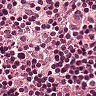
Metastatic tissue present: no